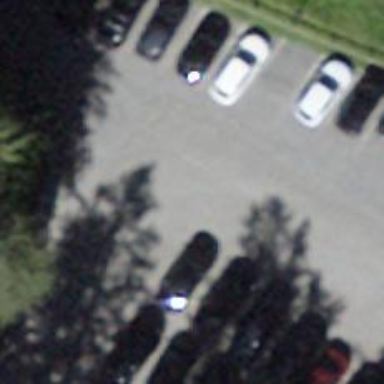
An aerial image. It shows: Parking area with surface.